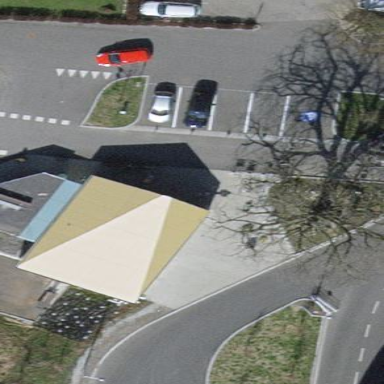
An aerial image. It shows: Kiosk located in building.